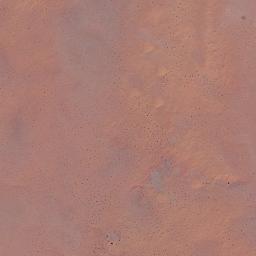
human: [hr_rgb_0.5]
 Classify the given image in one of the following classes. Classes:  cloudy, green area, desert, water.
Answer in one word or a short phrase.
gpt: desert